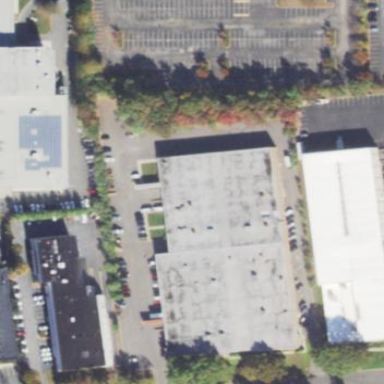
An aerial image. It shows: Commercial building.